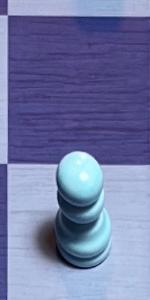
Label: Pawn_White